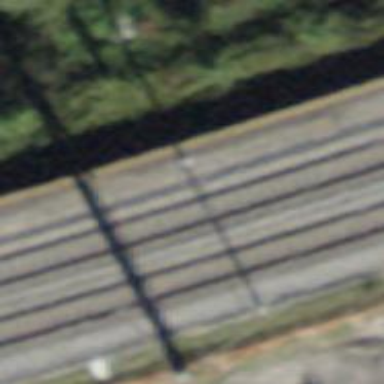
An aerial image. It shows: Railway track with contact line for electrification.